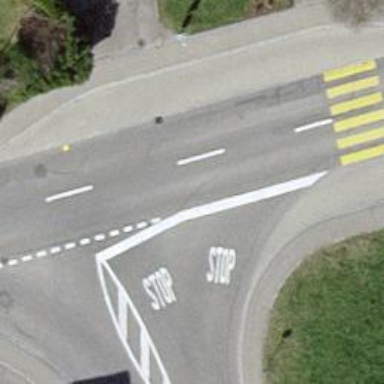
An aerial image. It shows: Public transport stop position.